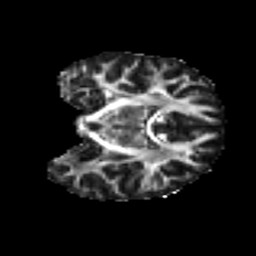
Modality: FA
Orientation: coronal
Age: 22
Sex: female
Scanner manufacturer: ge
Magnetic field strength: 3 T
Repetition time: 7.8 s
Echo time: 0.0606 s